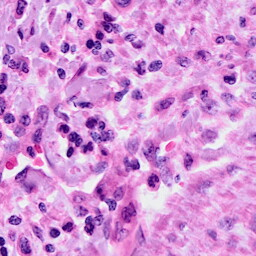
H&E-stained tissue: Cervix